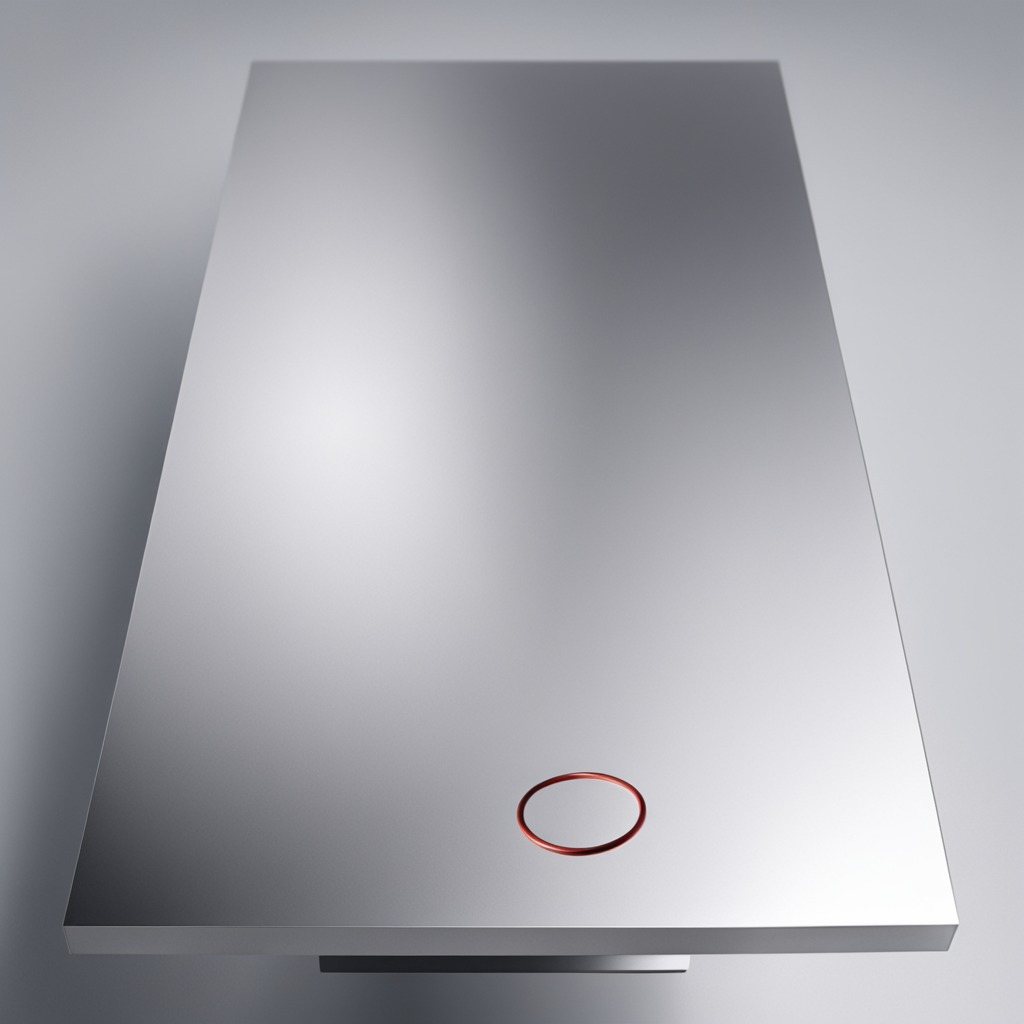
A rubber O-ring is lying on the stainless steel table.